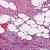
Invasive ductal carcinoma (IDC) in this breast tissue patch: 0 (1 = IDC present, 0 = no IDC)